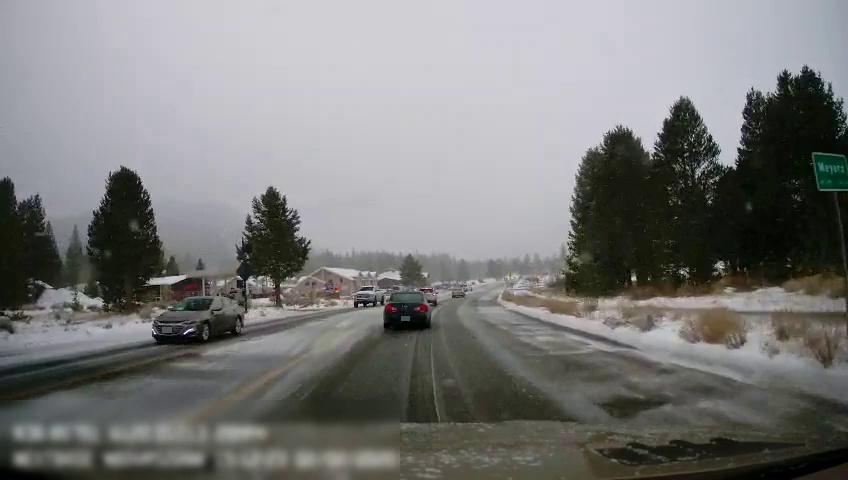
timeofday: Day
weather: Snowy
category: Drivable Space
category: Vehicles | Truck
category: Vehicles | Truck
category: Vehicles | Car
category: Vehicles | SUV
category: Vehicles | Car
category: Vehicles | Car
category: Lanes | Current Lane
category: Traffic | Signs